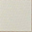
Piece: xx